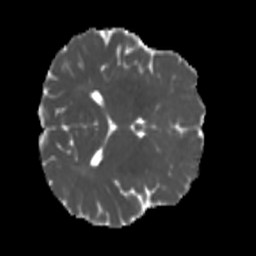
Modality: MD
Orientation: axial
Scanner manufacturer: siemens
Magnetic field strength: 3 T
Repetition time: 4 s
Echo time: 0.0594 s